Question: I'm currently working on a tool to build and alter books and articles.
- - - - - -
here is my current approach for the database:

with this, I could grab the latest version of a book like this:
'''
SELECT *
FROM books AS b
JOIN structure AS s ON s.book_fk = b.id
AND s.book_version_nr =
(
SELECT MAX(s2.book_version_nr)
FROM structure AS s2
WHERE s2.book_fk = b.id
)
JOIN articles AS a ON a.id = s.article_fk
JOIN article_texts AS as ON as.article_fk = a.id
AND as.version_nr = s.article_version_nr
AND as.language_fk = 'languageIdFromScript'
WHERE b.id = 'bookIdFromScript'
ORDER BY s.position ASC
'''
However, this would mean that:
- -
This approach doesn't seem to be what I really want, as it is not possible to have different versions of different languages of the same article referenced in a single book structure. Also, the subselect seems to heavily slow down the whole process.
Is there any way to represent this connection as well as prevent any down-sides performance-wise?
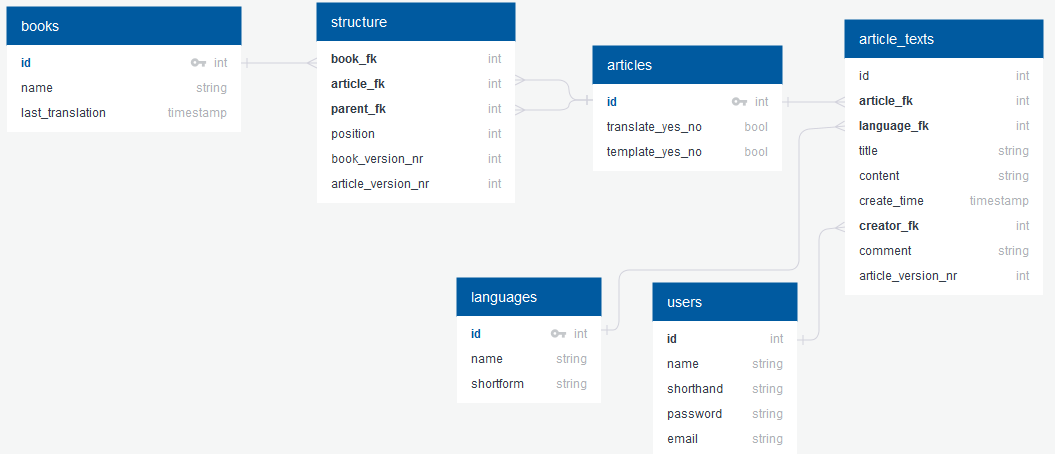
Answer: Consider the following: Have two tables for structure: One for the 'Current' structure; this is updated whenever a change occurs. The other is the 'History' of the structure.
When you make a change, copy the current structure from 'Current' into 'History', then modify 'Current'.
This will slow down Inserts and Updates, but simplify Selects.
Multiple rows in 'History' will point to the same 'Articles', 'Users', etc. But that is OK.